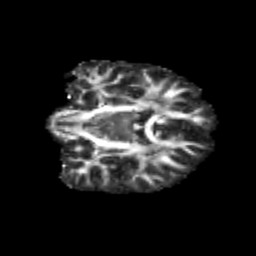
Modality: FA
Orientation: coronal
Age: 12
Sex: male
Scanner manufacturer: siemens
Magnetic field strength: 3 T
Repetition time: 3.8 s
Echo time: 0.07 s